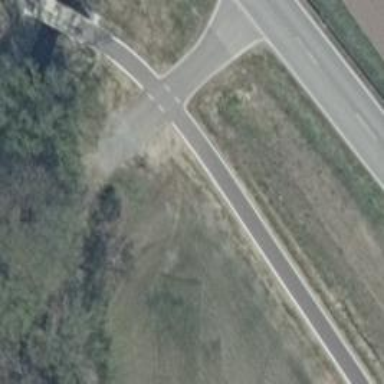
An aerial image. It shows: Asphalt path.